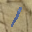
Label: 1